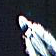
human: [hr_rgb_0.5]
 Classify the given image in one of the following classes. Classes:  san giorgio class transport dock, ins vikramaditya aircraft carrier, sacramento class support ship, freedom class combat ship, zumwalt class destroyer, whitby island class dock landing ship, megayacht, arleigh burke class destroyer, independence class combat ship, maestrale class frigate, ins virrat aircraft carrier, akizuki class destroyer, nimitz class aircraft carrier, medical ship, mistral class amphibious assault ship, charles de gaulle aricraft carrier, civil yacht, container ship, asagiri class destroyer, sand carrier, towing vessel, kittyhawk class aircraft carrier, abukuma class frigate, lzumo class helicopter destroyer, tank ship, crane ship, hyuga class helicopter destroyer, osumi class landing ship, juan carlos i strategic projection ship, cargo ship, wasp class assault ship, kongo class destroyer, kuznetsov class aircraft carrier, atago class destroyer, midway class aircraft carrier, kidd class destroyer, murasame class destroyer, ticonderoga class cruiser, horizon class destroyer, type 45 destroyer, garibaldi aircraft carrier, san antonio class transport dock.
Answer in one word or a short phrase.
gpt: Civil yacht